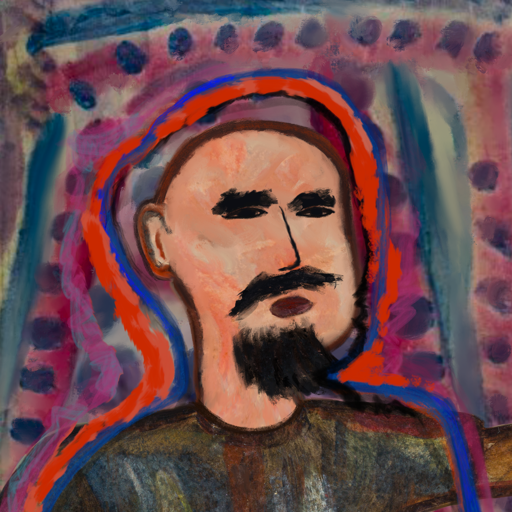
Background: HillGirl, Head And Neck Side: Roy_Bahadur, Face Side: Mosgoul, Bust: Mosgoul, Hair Side: Experience, Head Accessory: Blank, Second Necklace: Blank, Necklace: Blank, Baby: Blank